Field crop: tomato
Growth stage: 2
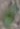
Species: solanum